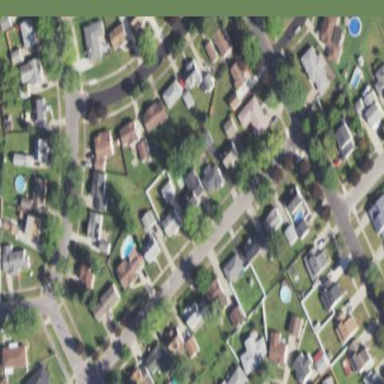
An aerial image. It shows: Residential area consisting of single-family homes.